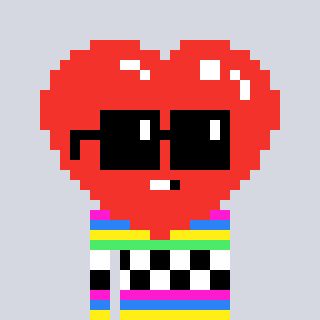
a pixel art character with square black sunglasses, a heart-shaped head and a peachy-colored body on a cool background